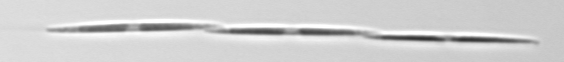
Label: Pseudo-nitzschia